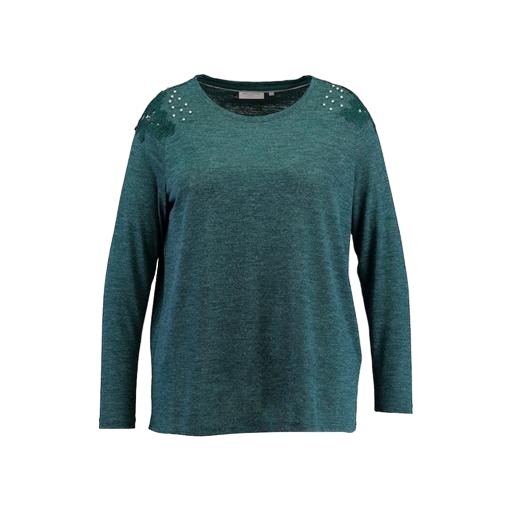
green long-sleeve round-neck tee, long sleeved green tee, long sleeved green top, white background